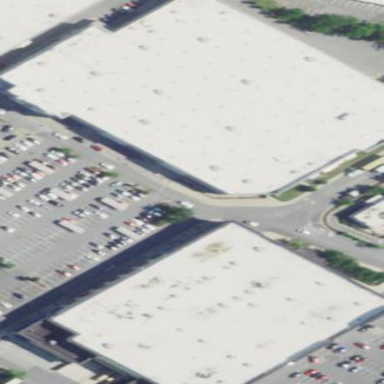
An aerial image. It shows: Retail building with wholesale shop.